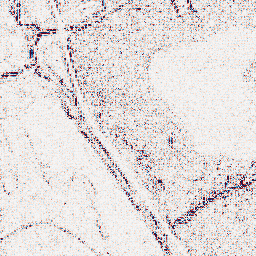
Category: wavelet
Decomposition family: wavelet_reverse_biorthogonal
Decomposition parameters: wavelet: rbio1.3
level: 1
Upsampling method: edge_directed
Upsampling parameters: scale: 4
Upsampling scale: 4